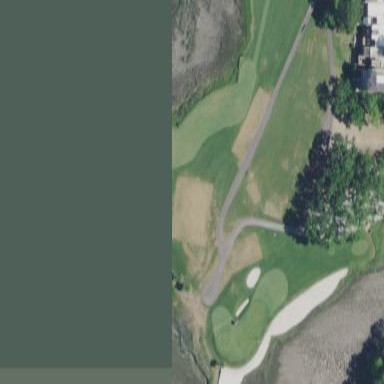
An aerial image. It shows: Grassy area designated as golf tee.